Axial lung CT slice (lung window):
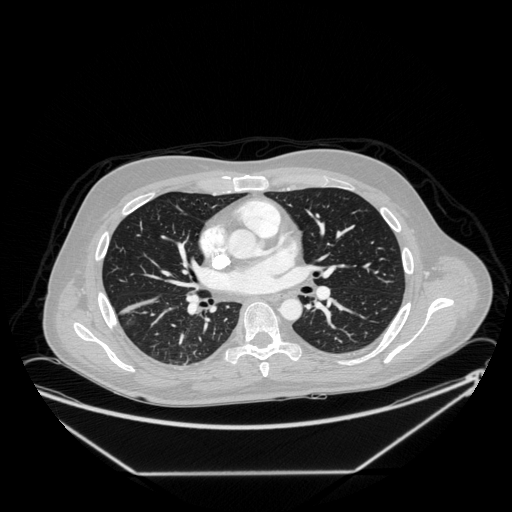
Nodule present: no